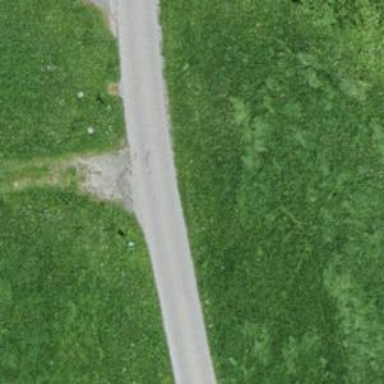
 categorized as unclassified. The road has grade1 tracktype."